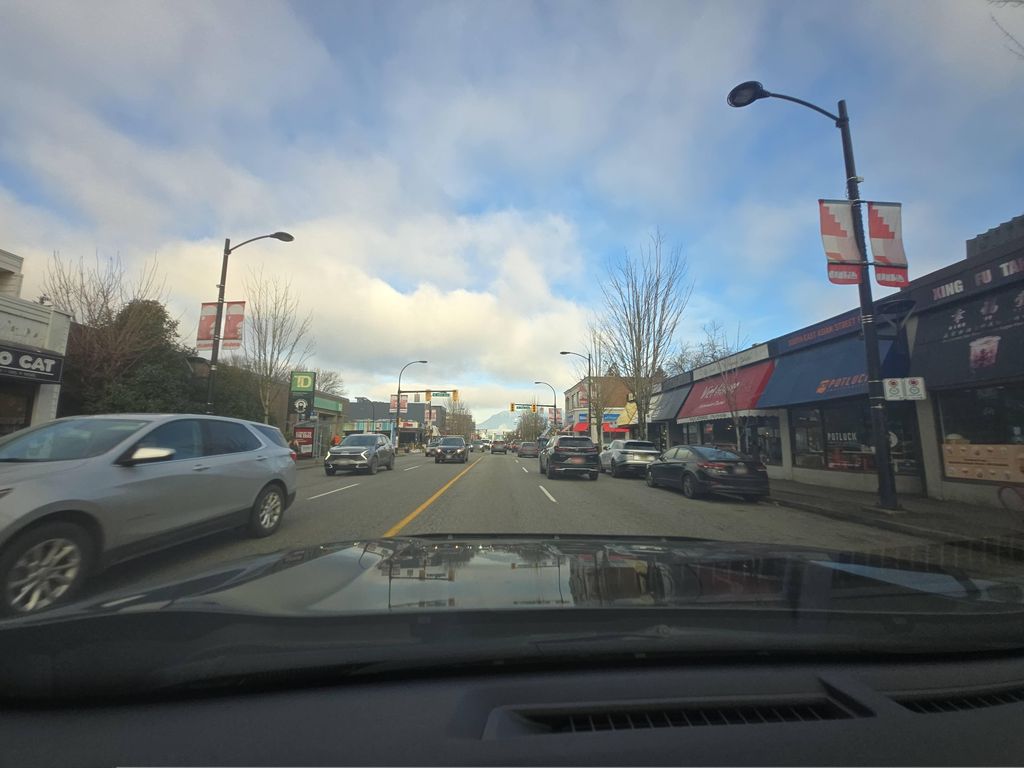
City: vancouver